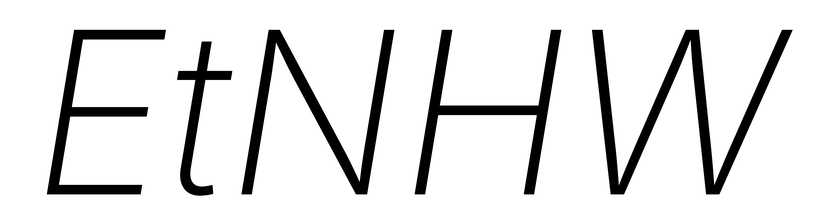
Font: Inter-Italic_ExtraLight_Italic